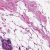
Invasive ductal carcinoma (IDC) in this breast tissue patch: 0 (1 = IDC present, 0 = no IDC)